Question: When I create a new universal application, XAML designer doesn't load and it shows the following exception instead:

Restarting windows, reopening the project or even reinstalling VS didn't solve that.
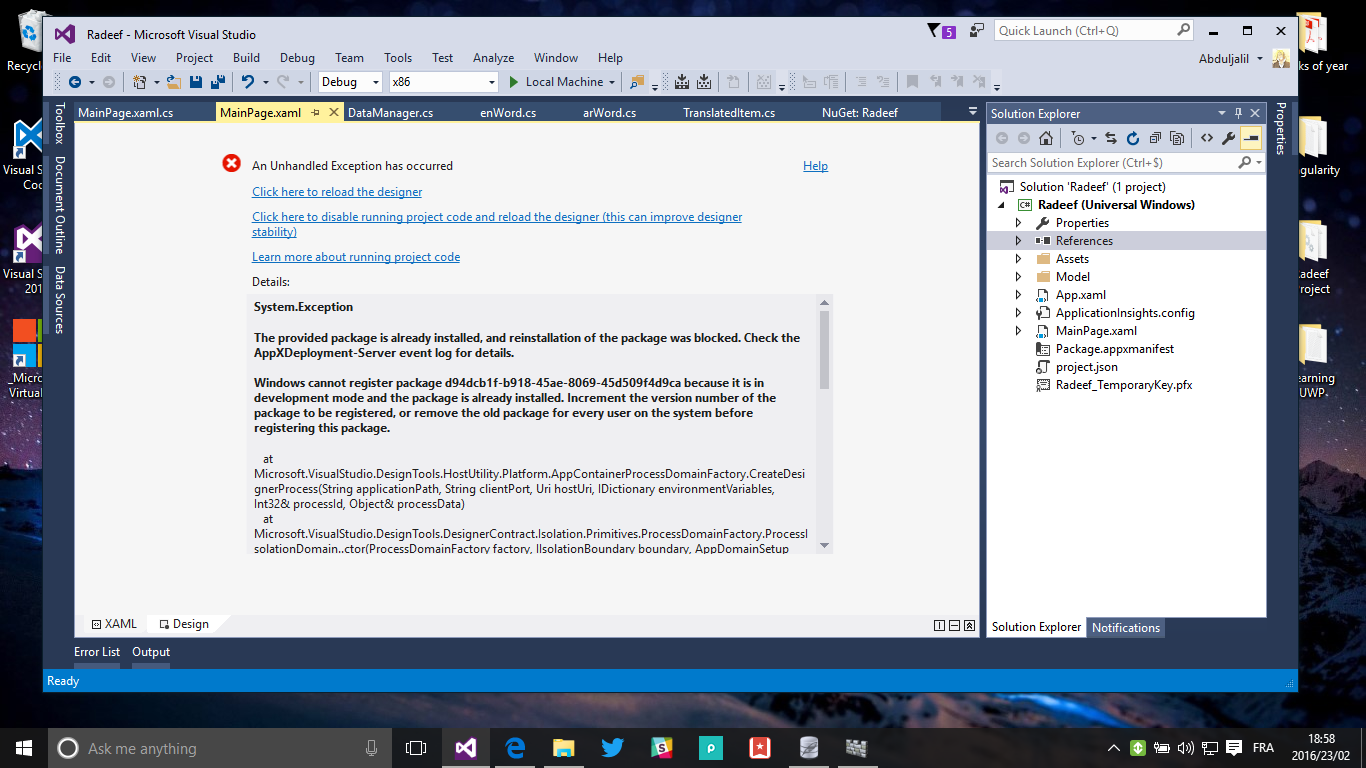
Answer: Try to check and install Windows updates, it helped in my case.